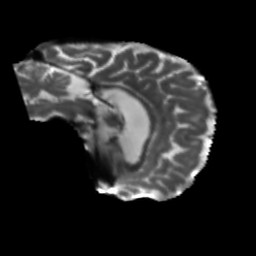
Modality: T2w
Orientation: sagittal
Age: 66
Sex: female
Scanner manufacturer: siemens
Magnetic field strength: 3 T
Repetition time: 5.47 s
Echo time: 0.0854 s